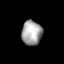
Tissue: lung
Cell type: Epithelial cells
Senescence score: 0.1544
Nuclear area (px): 486
Mean DAPI intensity: 164.831